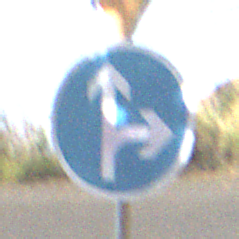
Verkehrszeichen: VorgeschriebeneFahrtrichtungGeradeausOderRechts
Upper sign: VorfahrtGewaehren
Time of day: MorningAfternoon
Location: Outdoor (RoadRail)
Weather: PartlyCloudy
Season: NotSpecified
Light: Natural